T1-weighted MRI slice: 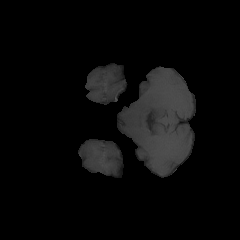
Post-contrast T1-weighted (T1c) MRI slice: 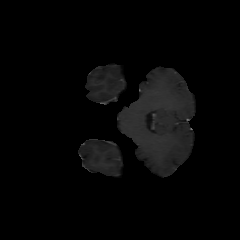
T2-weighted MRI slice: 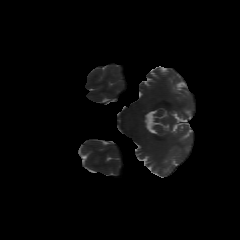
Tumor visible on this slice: no